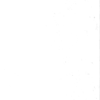
Label: not_dusty